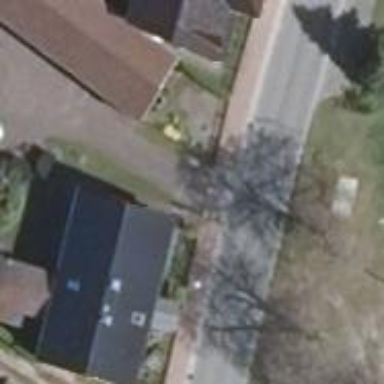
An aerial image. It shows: House with multiple building parts.